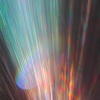
Label: sunburn